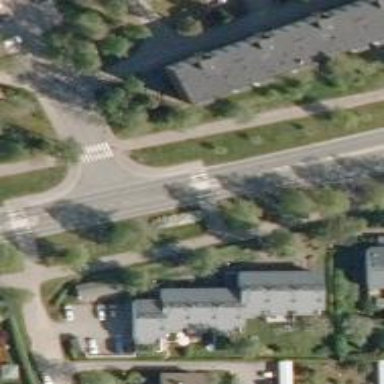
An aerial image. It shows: Marked crossing with pedestrian island.